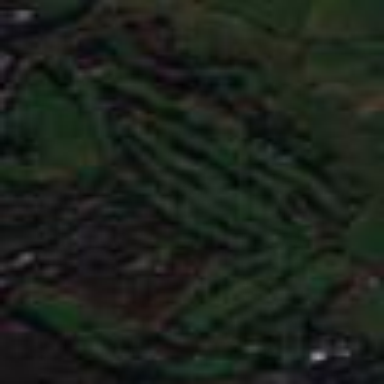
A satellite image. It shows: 18-hole golf course classified as leisure land.